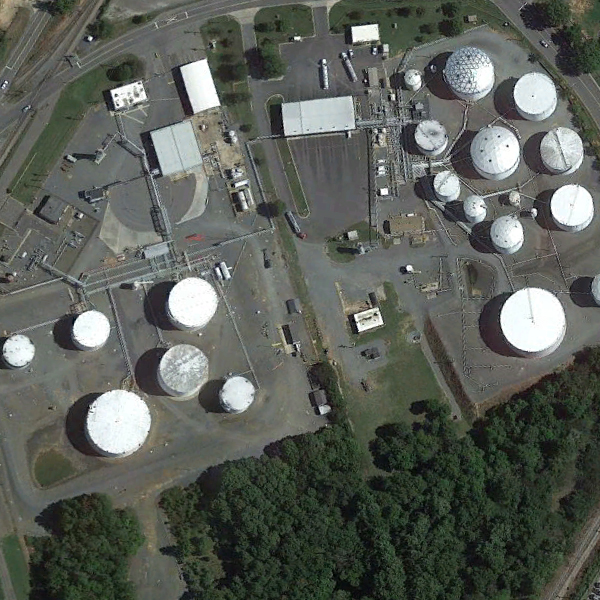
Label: StorageTanks